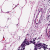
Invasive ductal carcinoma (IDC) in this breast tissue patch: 0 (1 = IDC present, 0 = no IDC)